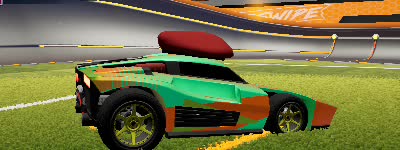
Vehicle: breakout